Question: I'm trying to position this 'ABOUT ME' box but I am unable to posiition it down. I can move it left or right using margin-left or margin-right properties but I'm not able to move it top or down. I have used float:right to position the sidebar. So I used clear:both on my header. But still it remains stationary.
The following images will help you to understand my problem.

The code of this page is <URL>
'''
<!doctype html>
<html>
<head>
<meta charset="utf-8">
<meta name="description" content="description">
<link rel="stylesheet" media="screen" href="style123.css">
<!--[if IE]>
<script src="http://html5shiv.googlecode.com/svn/trunk/html5.js"></script>
<![endif]-->
<title>My First Page</title>
</head>
<body>
<div id="wrapper">
<ul id="nav">
<li><a href="#">Home</a></li>
<li><a href="#">About</a></li>
<li><a href="#">Work</a></li>
<li><a href="#">Contact</a></li>
</ul>
<div id="box">
<h3> ABOUT ME </h3>
</div>
</div>
</body>
</html>
'''
CSS:
'''
body {
background: #091A1B;
color: #544738;
font-family: helvetica, sans-serif;
}
#nav {
margin-top: 0px;
float: right;
}
ul li {
float: left;
list-style: none;
margin-right: 1em;
}
li a {
color: #544738;
text-decoration: none;
float: left;
font-size: 25px;
padding: 12px;
}
li a:hover {
-webkit-transform: rotate(-10deg) scale(1.2);
-moz-transform: rotate(-10deg) scale(1.2);
-o-transform: rotate(-10deg) scale(1.2);
color: #25296F;
}
#box {
background-color: black;
width: 150px;
height: 38px;
margin-left: 500px;
clear: both;
margin-top: 500px;
}
'''
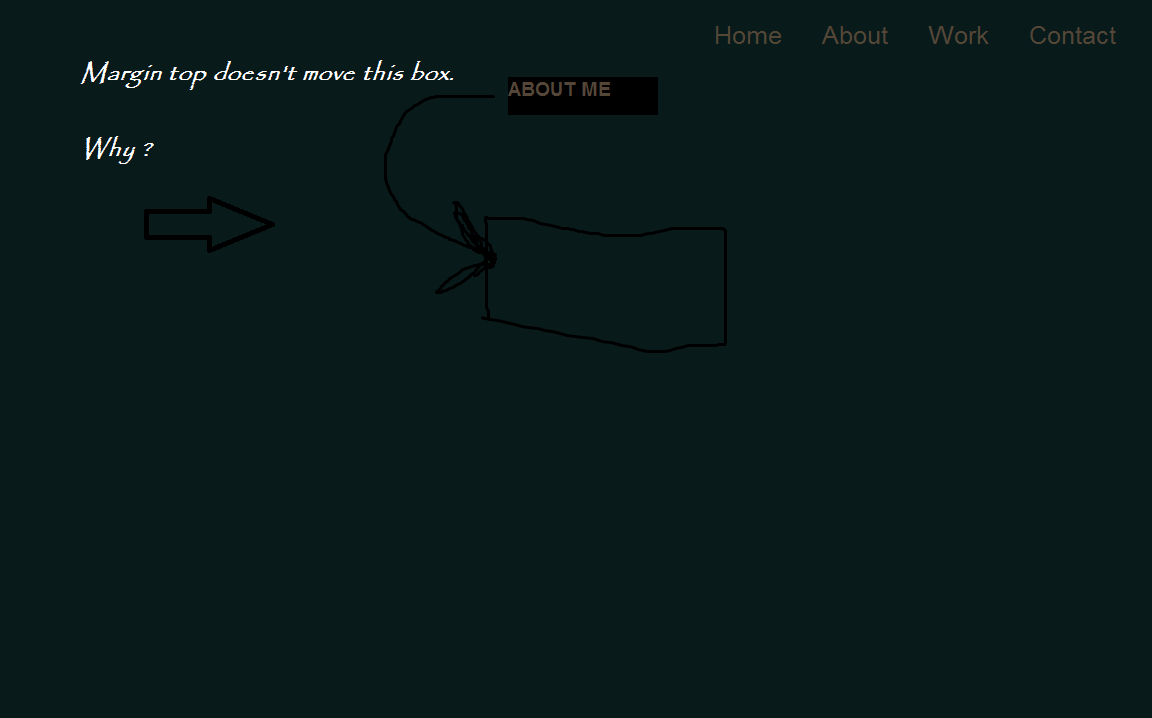
Answer: '''
#box {
position:absolute;
background-color: black;
width: 150px;
height: 38px;
margin-left: 0px;
clear: both;
margin-top: 200px;
'''
}
Take a look at this demo:
give different position to margin-top and the position changes....
Demo: <URL>